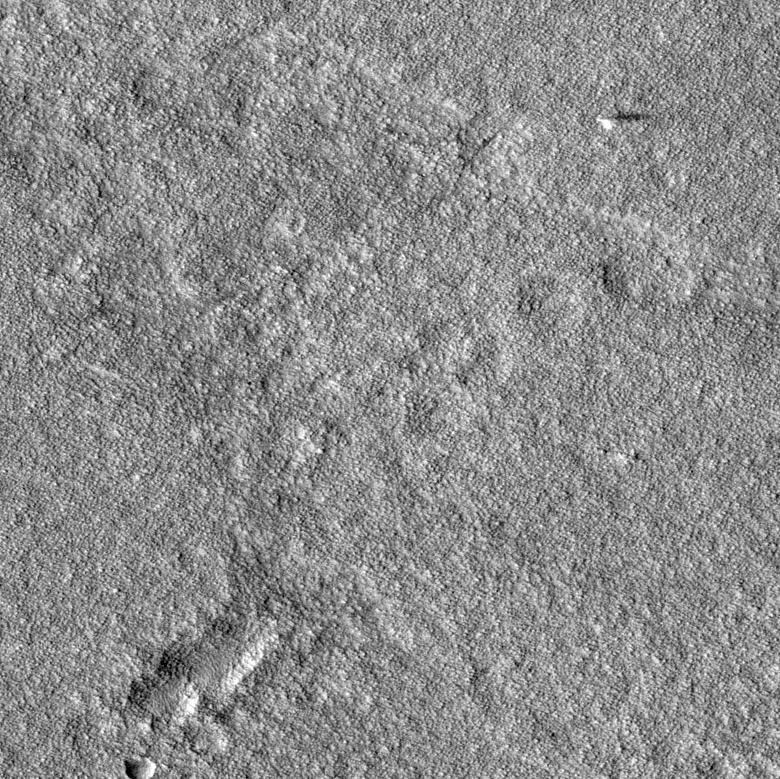
Label: dustdevil